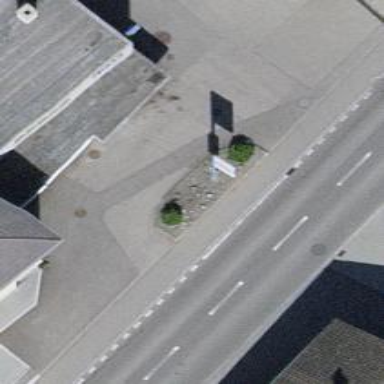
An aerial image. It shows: Fuel station.